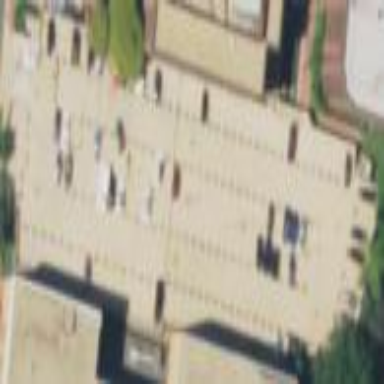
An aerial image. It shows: Multi-storey parking building.